Question: Here is my db tables for this question:

Given that I have already selected a WorkReleaseHeader, I now want to get a list of the WorkOrderDetails related to that WorkReleaseHeader. Seems easy enough, but I'm not able to achieve this. My feable attempt:
'''
List<WorkReleaseDetail> workReleaseDetails =
((IEnumerable<WorkReleaseDetail>)wrkRlsHdr.WorkReleaseDetails).ToList();
List<WorkOrderDetail> workOrderDtlsForWorkRelease =
workReleaseDetails
.Select(wrkDtls => wrkDtls.WorkOrderHeader.WorkOrderDetails).ToList();
'''
Results in the error on the Select statement line:
'''
Error 3 Cannot implicitly convert type
'System.Collections.Generic.List<System.Collections.Generic.ICollection<WorkOrderDetail>>'
to 'System.Collections.Generic.List<WorkOrderDetail>'
'''
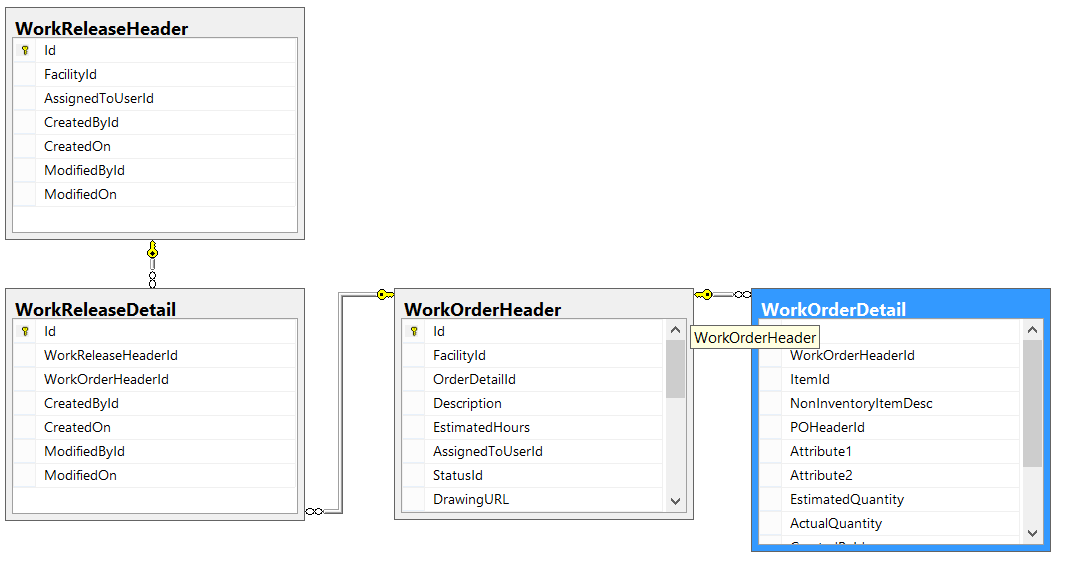
Answer: I think this should work :
'''
List<WorkOrderDetail> workOrderDtlsForWorkRelease =
workReleaseDetails
.SelectMany(wrkDtls => wrkDtls.WorkOrderHeader.WorkOrderDetails).ToList();
'''
The SelectMany in LINQ can flat your list so in your example you won't have a collection of list.